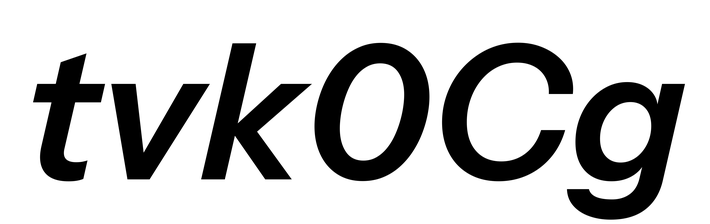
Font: InstrumentSans-Italic_SemiBold_Italic